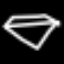
Label: diamond